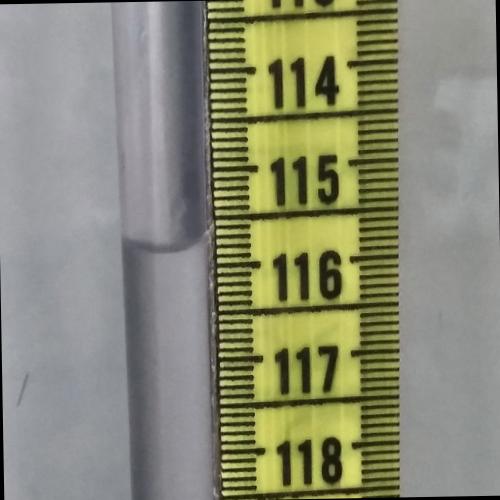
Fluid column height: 115.8 cm